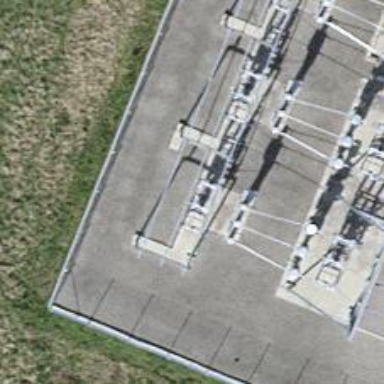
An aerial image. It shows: Three cables of power line.